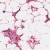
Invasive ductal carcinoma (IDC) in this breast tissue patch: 1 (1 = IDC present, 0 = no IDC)